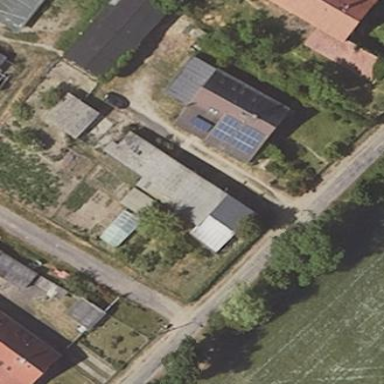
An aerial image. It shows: Shed.